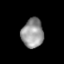
Tissue: skin
Cell type: Epithelial cells
Senescence score: 0.2337
Nuclear area (px): 623
Mean DAPI intensity: 150.406